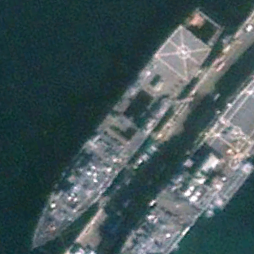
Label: combat